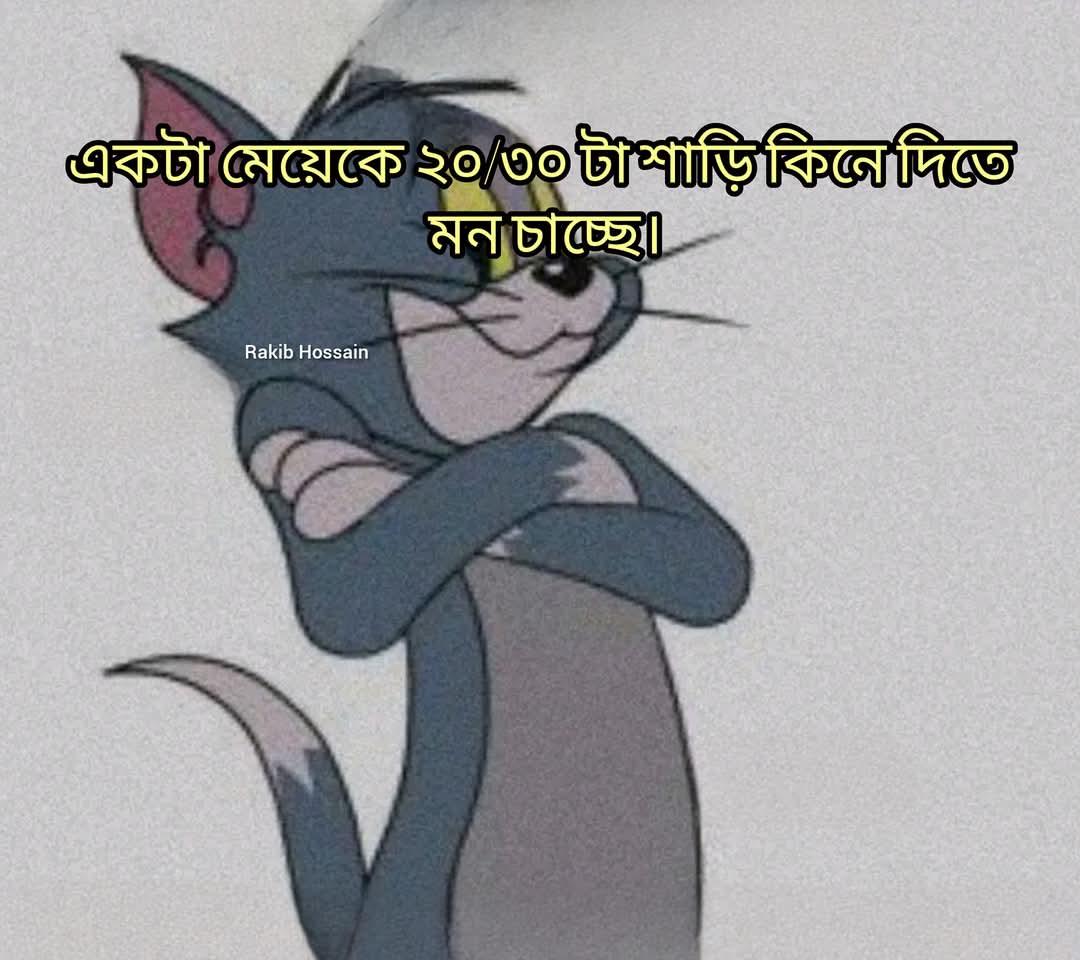
Text: একটা মেয়েকে ২০/৩০ টা শাড়ি কিনে দিতে মন চাচ্ছে।
Label: Non Hate